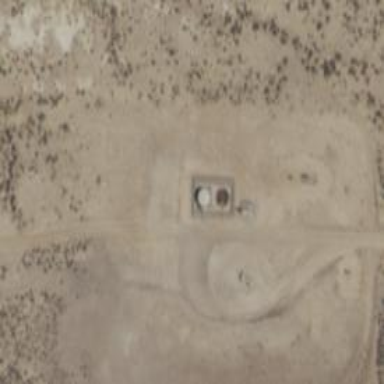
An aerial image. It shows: Storage tank with man-made structure.